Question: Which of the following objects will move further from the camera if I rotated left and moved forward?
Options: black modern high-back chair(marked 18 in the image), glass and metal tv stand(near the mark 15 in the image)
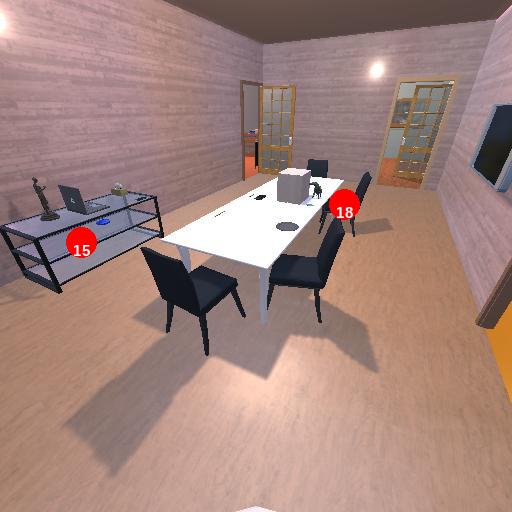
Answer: black modern high-back chair(marked 18 in the image)